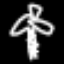
Label: palm tree